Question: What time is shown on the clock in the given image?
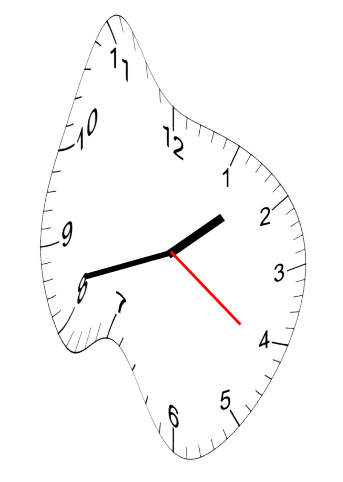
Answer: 01:42:21